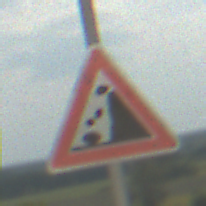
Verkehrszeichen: SteinschlagRechts
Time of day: MorningAfternoon
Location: Outdoor (Beach)
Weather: PartlyCloudy
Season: NotSpecified
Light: Natural